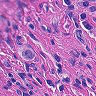
Metastatic tissue present: yes